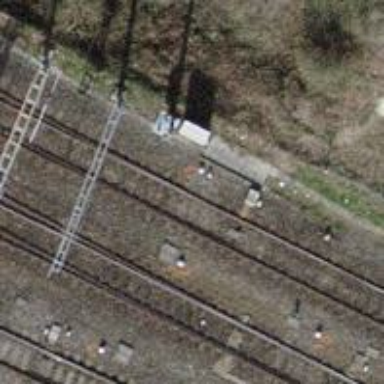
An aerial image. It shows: Railway switch.